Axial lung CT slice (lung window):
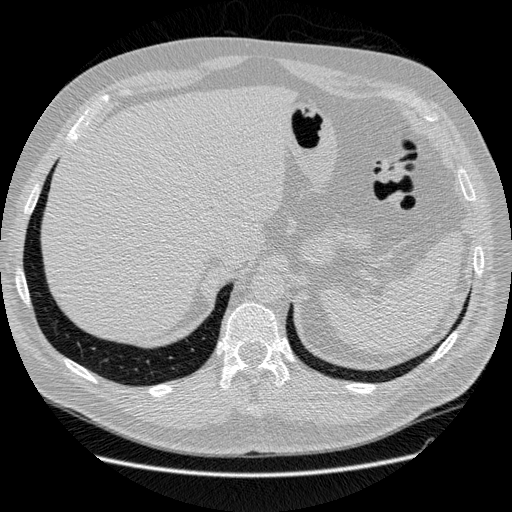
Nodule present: no